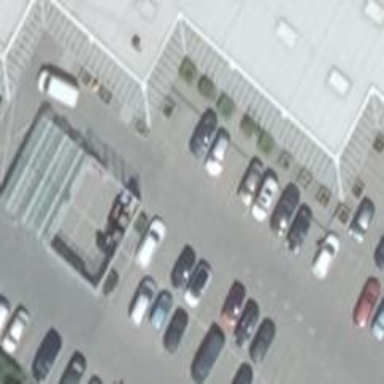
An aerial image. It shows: Parking aisle designated as service road.